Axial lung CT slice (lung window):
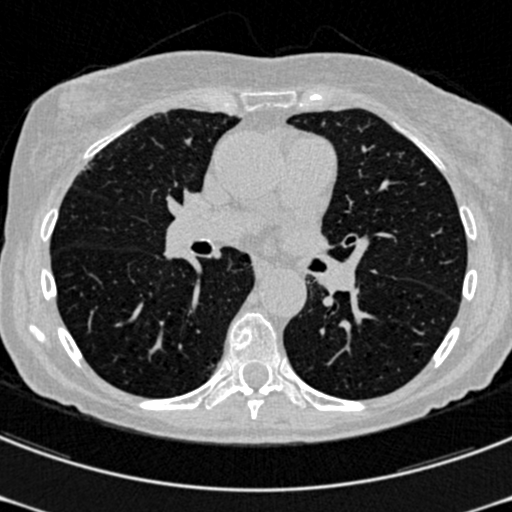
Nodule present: no